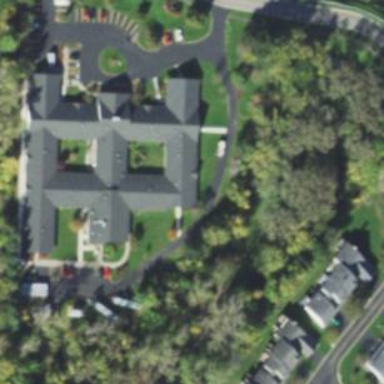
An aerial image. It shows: Building.